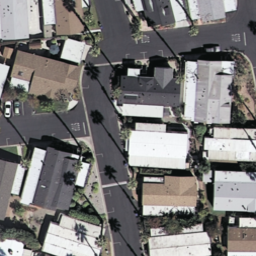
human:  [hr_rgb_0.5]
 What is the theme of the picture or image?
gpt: mobile home park